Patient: sex F, age 69
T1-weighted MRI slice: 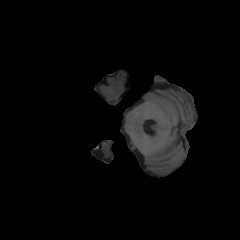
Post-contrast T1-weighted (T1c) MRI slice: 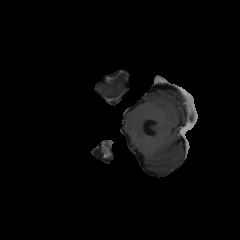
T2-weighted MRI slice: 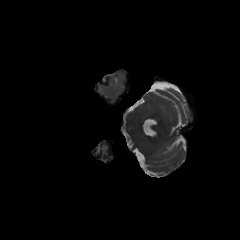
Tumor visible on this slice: no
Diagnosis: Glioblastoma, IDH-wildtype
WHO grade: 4